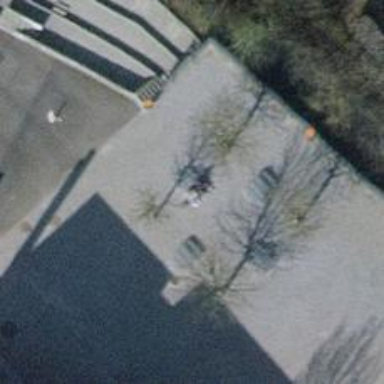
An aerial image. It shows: Bench.